Interaction volume radius: 5 \u00c5
Interaction volume height: 15 \u00c5
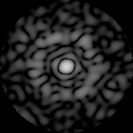
Disorder parameter: 0.7784